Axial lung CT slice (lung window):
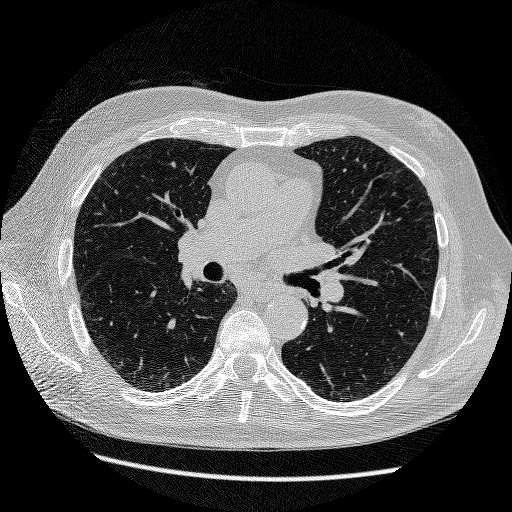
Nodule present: no